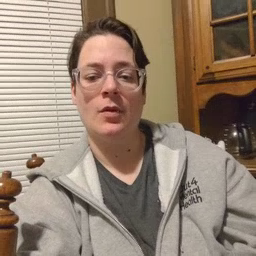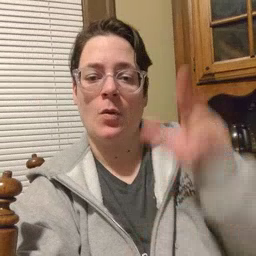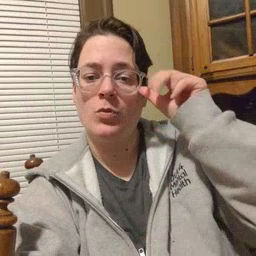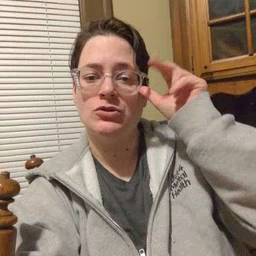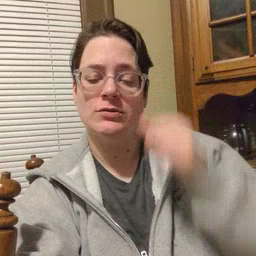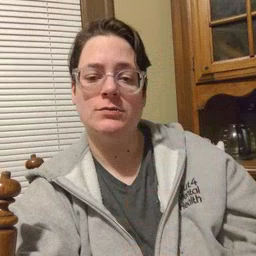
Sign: horse